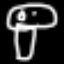
Label: mushroom